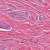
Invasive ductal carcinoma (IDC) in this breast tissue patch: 0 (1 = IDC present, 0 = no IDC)